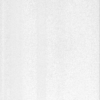
Label: dusty